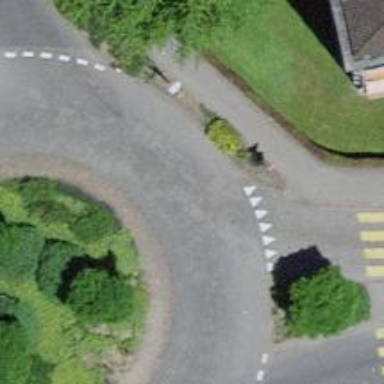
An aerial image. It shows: Secondary road made of asphalt leading to roundabout.